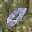
Label: 0